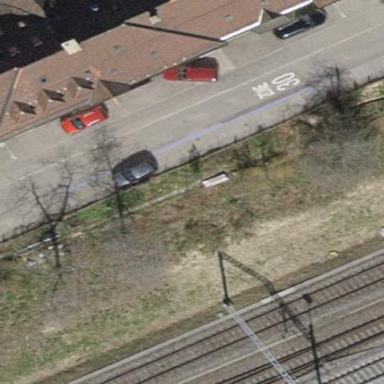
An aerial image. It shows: Parking lane with asphalt surface.